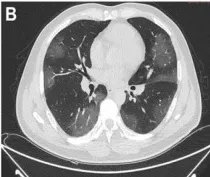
Dynamic change shown on the chest computed tomography manifestations of the patient. (B) On February 4, the GGO had enlarged in both lungs and was peripherally distributed.
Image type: radiology (ct)